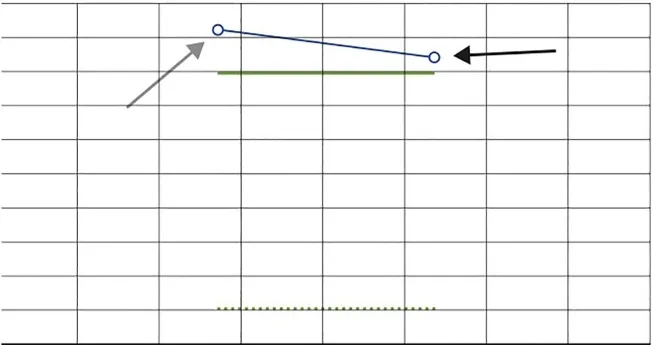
Line graph showing a decrease in PTH following Vitamin D supplementation. Bar graph showing the impact of Vitamin D supplementation on Parathyroid Hormone (PTH) levels in our patient. The graph displays a noticeable decrease from an initial PTH level of 92 pg/mL, as seen by the grey arrow, to 83 pg/mL, as shown by the black arrow, following Vitamin D supplementation. This decline in PTH levels suggests a regulatory effect of Vitamin D on parathyroid function; Vitamin D plays a pivotal role in calcium homeostasis. When Vitamin D levels are low, there is a resultant rise in PTH secretion from the parathyroid glands, aiming to increase calcium absorption. Consequently, when Vitamin D levels are high, PTH levels decrease. The normal range of PTH levels range from 10 to 80 pg/mL, as shown by the green dashed and green solid lines, respectively.
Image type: chart (chart)